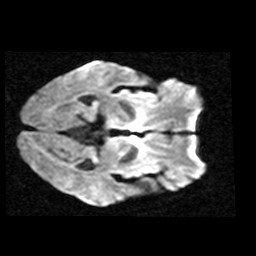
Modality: TRACE
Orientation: axial
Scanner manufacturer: siemens
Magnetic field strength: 1.5 T
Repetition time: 8.1 s
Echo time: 0.119 s